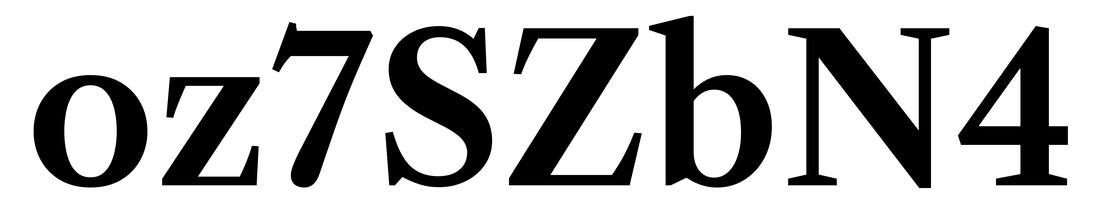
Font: LibreCaslonText_SemiBold